Question: I have created my own control in VS2012 and later added that control to Windows Form. Everything was OK, until all the sudden this message started to pop up:

My control is no longer visible, it had just dissapeared. I've tried and create another component, but with the same result. Any idea what this is?
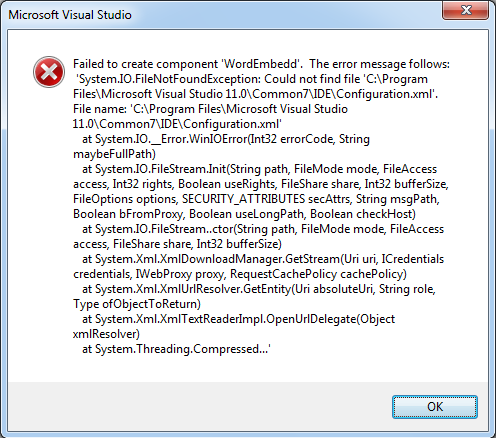
Answer: Like it says: The file is missing.